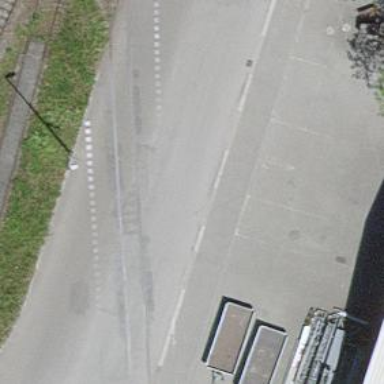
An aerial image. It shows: Railway level crossing.